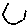
Label: hexagon